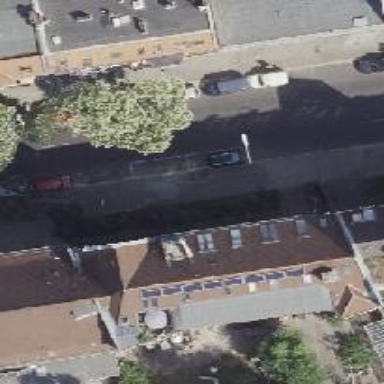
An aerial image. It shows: Parking lane for vehicles.